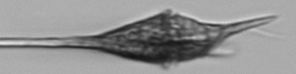
Label: Tripos_lineatus